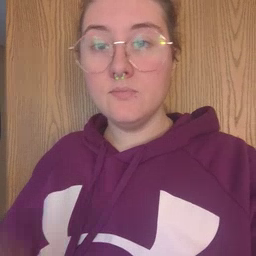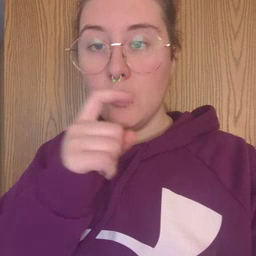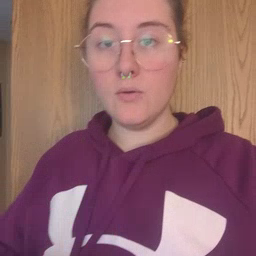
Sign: doll